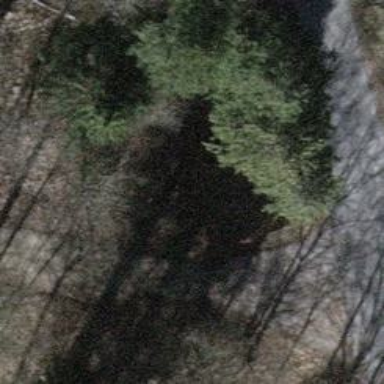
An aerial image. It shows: Brown bench.